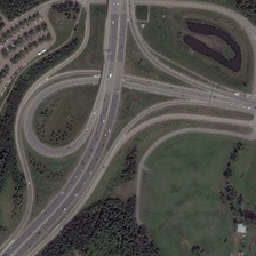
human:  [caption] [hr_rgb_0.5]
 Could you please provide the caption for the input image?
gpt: The road twists and turns and is straight and straight.

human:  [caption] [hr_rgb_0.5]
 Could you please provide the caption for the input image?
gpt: The road is tortuous and straight.

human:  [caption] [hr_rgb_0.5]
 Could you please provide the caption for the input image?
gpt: The road is curved and flat.

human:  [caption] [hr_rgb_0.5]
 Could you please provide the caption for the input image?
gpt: a large area of lawn and trees surround the road .

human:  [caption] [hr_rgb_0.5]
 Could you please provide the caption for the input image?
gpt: The road is winding and straight.